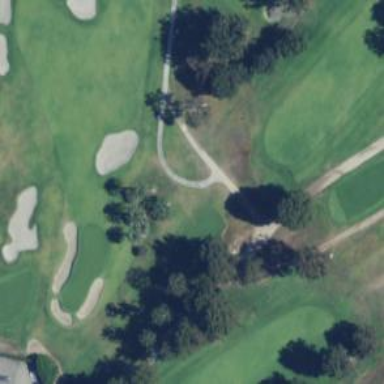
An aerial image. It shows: Path designated for golf carts.